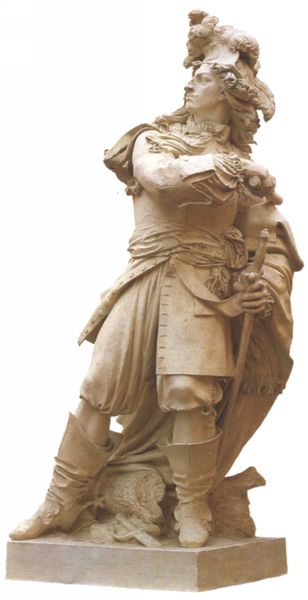
Titel: Condé
Künstler: Pierre-Jean David d’Angers
Schlagwörter: hand, held, kampf, kämpfer, mann, umhang, haar, hut, marmor, gürtel, rock, hose, jacke, barock, messer, sockel, stein, figur, haare, mantel, skulptur, statue, beine, schärpe, schuhe, stab, podest, stolz, denkmal, schwert, uniform, schlag, soldat, stiefel, tasche, wams, krieger, entschlossen, sebel, russe, pluderhose, kriegerisch, bauchbinde, knopflöcher, langes haar, tsche, allansichtig, schlüter, tter, mehransichtig, mann säbel